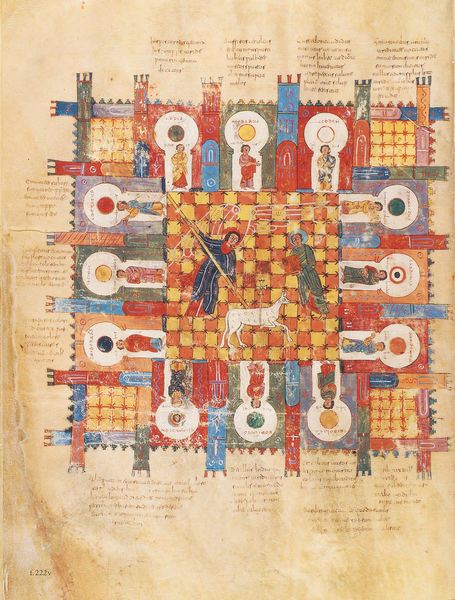
Titel: Beatus-Manuskript
Künstler: Magius
Institution: New York, Pierpont Morgan Library
Schlagwörter: bunt, zeichnung, hund, muster, schachbrett, schachbrettmuster, bibel, tod, engel, schrift, papier, figuren, lanze, zinnen, spiel, lamm, kreuz, türme, brett, druck, text, kreise, altar, buchdruck, heiligenschein, reh, jesus, mittelalter, heilige, speer, töten, quadrat, viereck, butn, papyrus, buchmalerei, hung